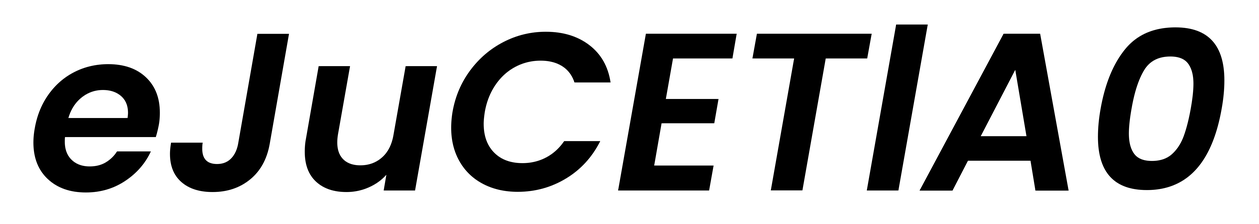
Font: Poppins-SemiBoldItalic